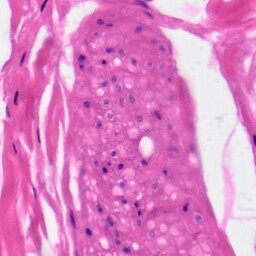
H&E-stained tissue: Skin